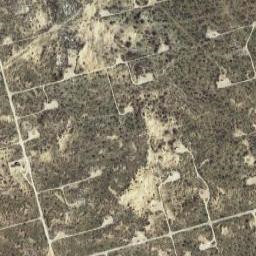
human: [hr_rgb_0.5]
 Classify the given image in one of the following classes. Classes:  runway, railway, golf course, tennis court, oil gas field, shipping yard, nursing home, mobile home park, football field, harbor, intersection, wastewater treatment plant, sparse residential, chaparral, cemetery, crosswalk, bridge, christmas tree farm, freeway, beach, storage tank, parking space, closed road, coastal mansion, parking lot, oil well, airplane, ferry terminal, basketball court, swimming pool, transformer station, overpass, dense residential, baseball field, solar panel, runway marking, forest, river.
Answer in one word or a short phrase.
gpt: oil gas field